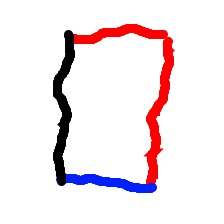
Shape: rectangle